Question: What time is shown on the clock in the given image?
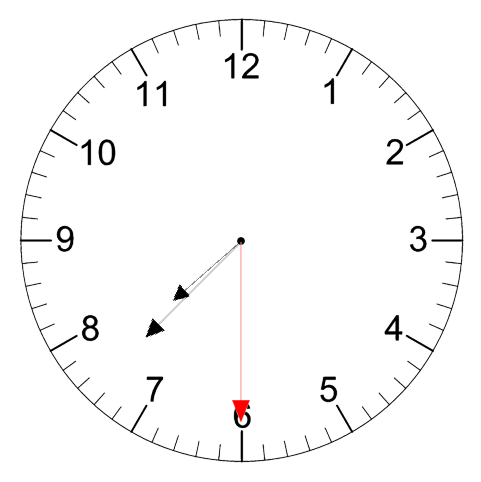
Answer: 07:37:30